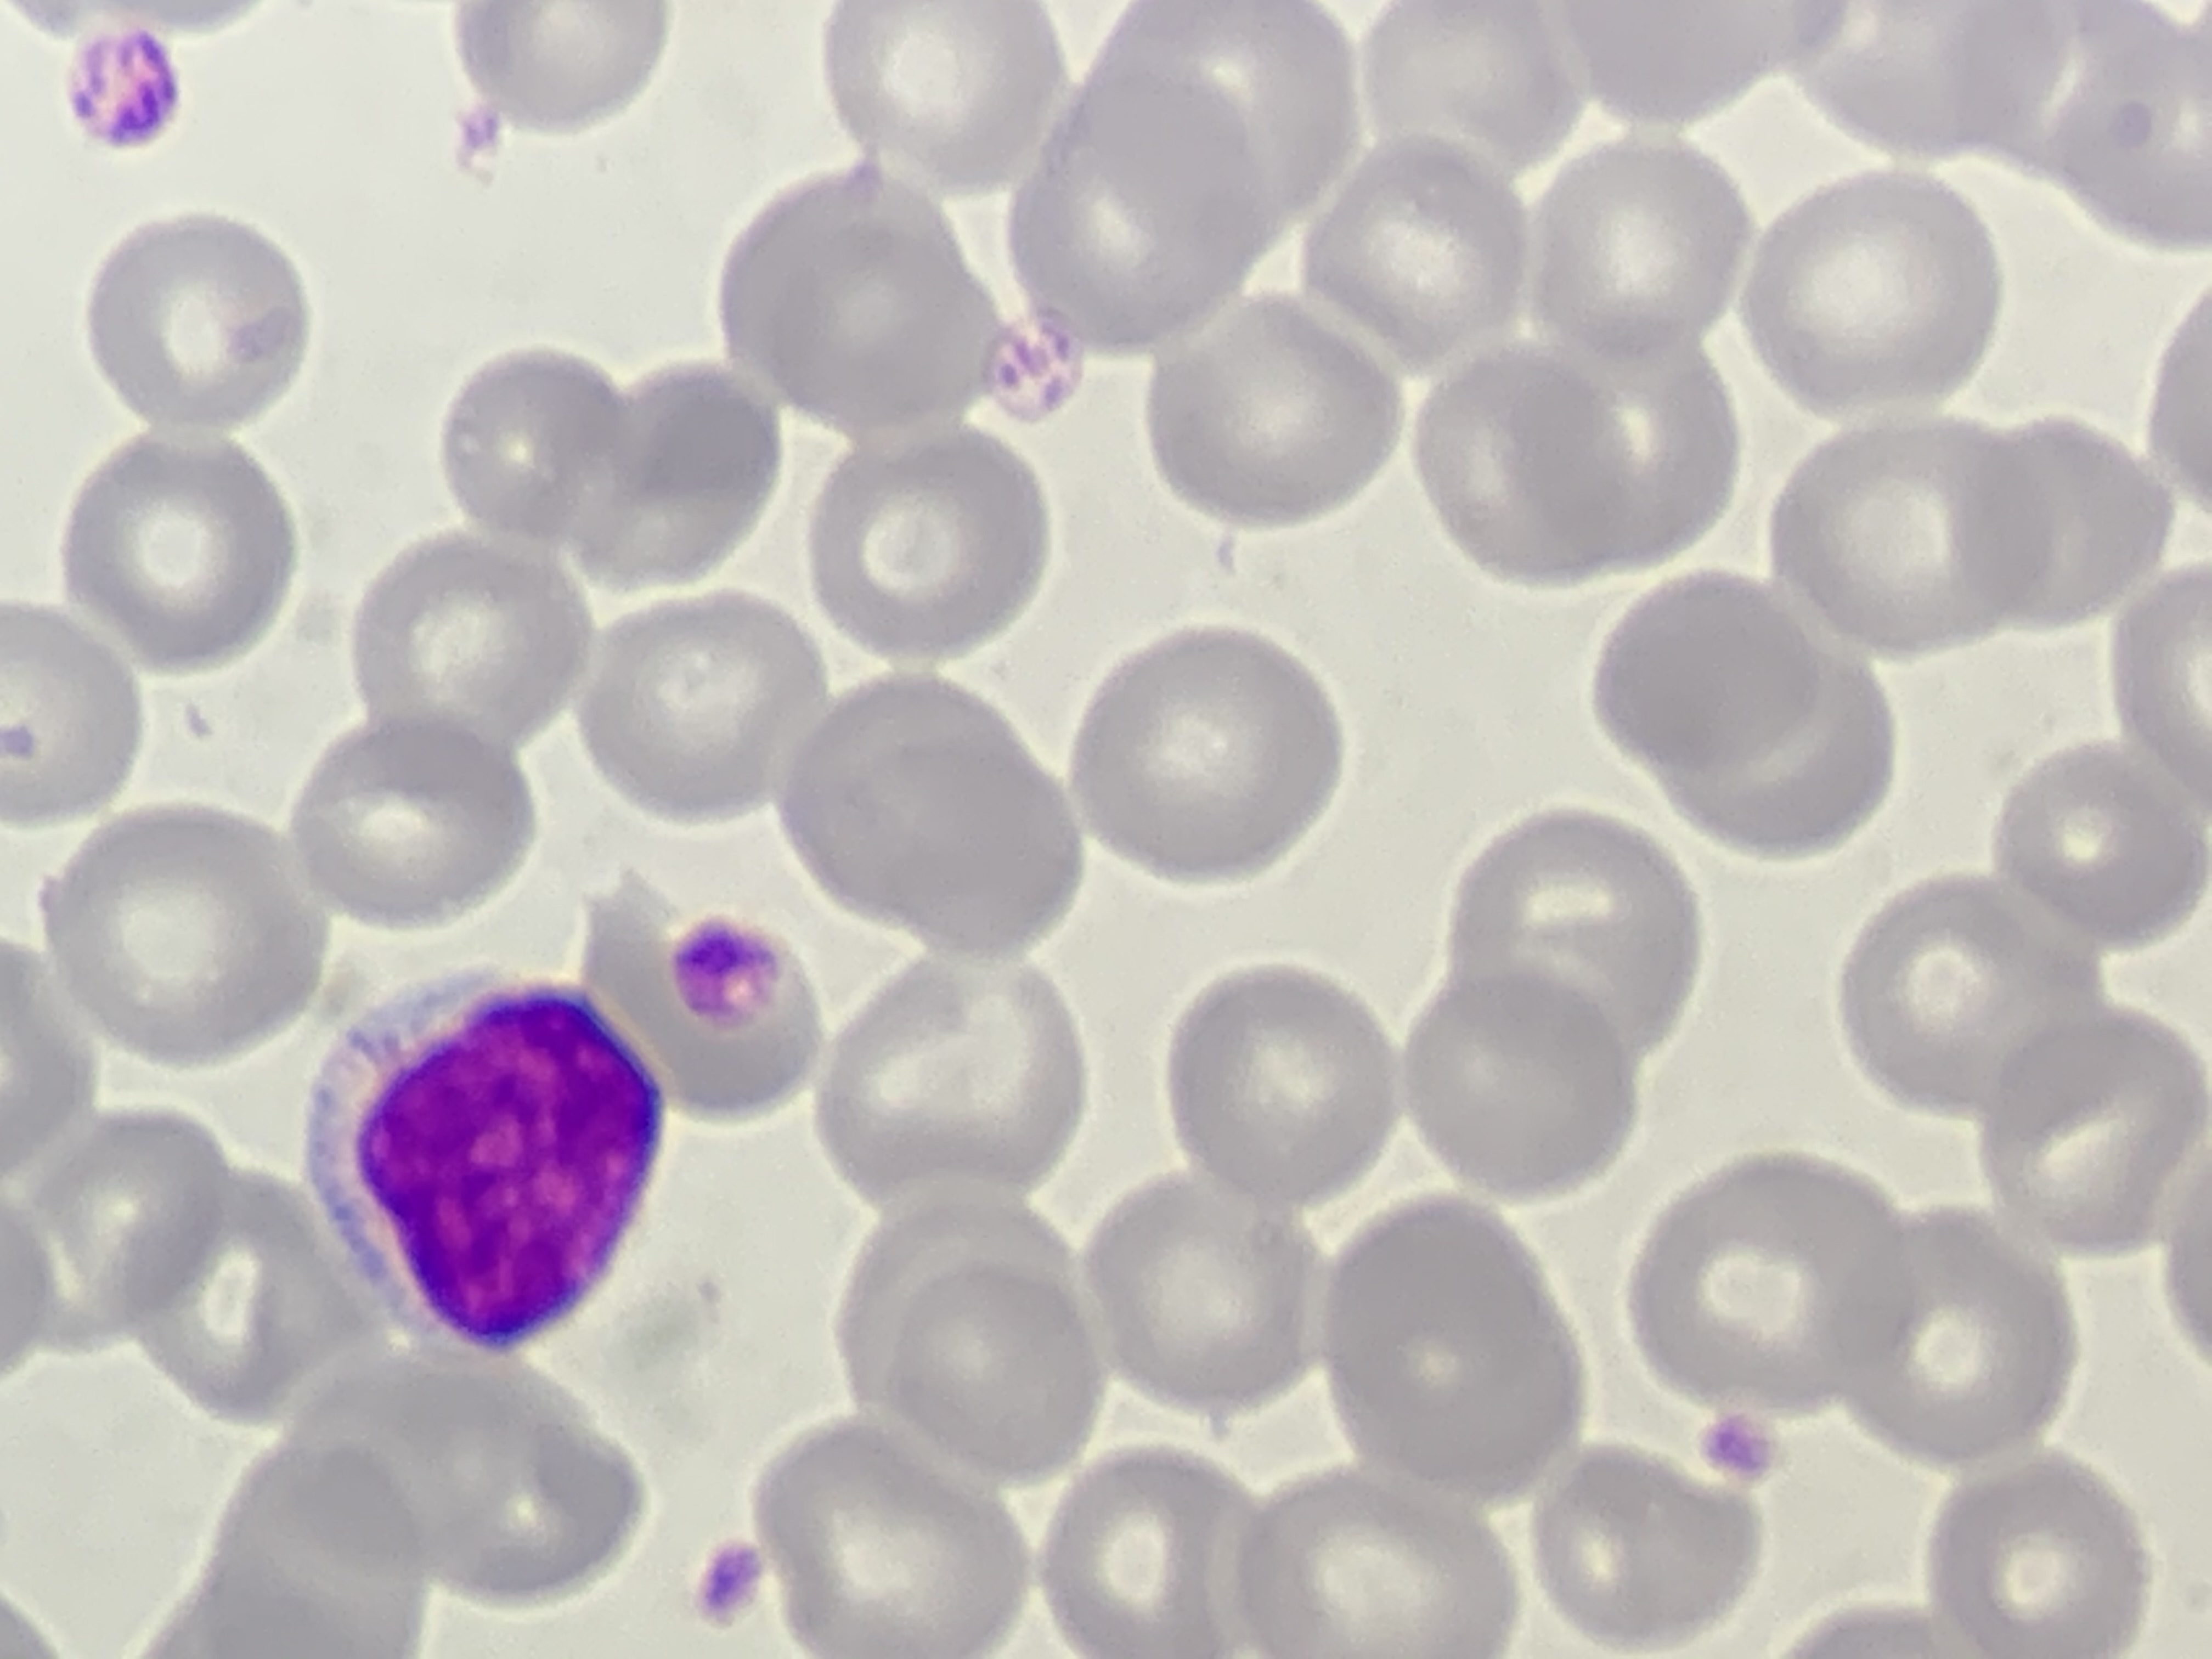
Cell type: LYMPHOCYTES